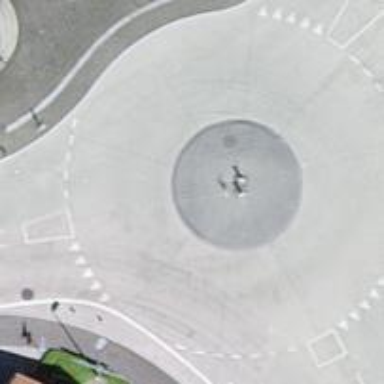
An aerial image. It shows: Roundabout on secondary road with surface made of concrete plates.